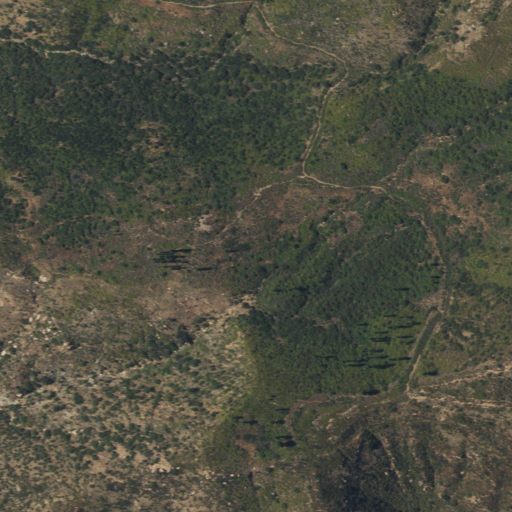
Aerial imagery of mountain in California named Chamisal Mesa containing grassland, shrub, and open development